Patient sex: M
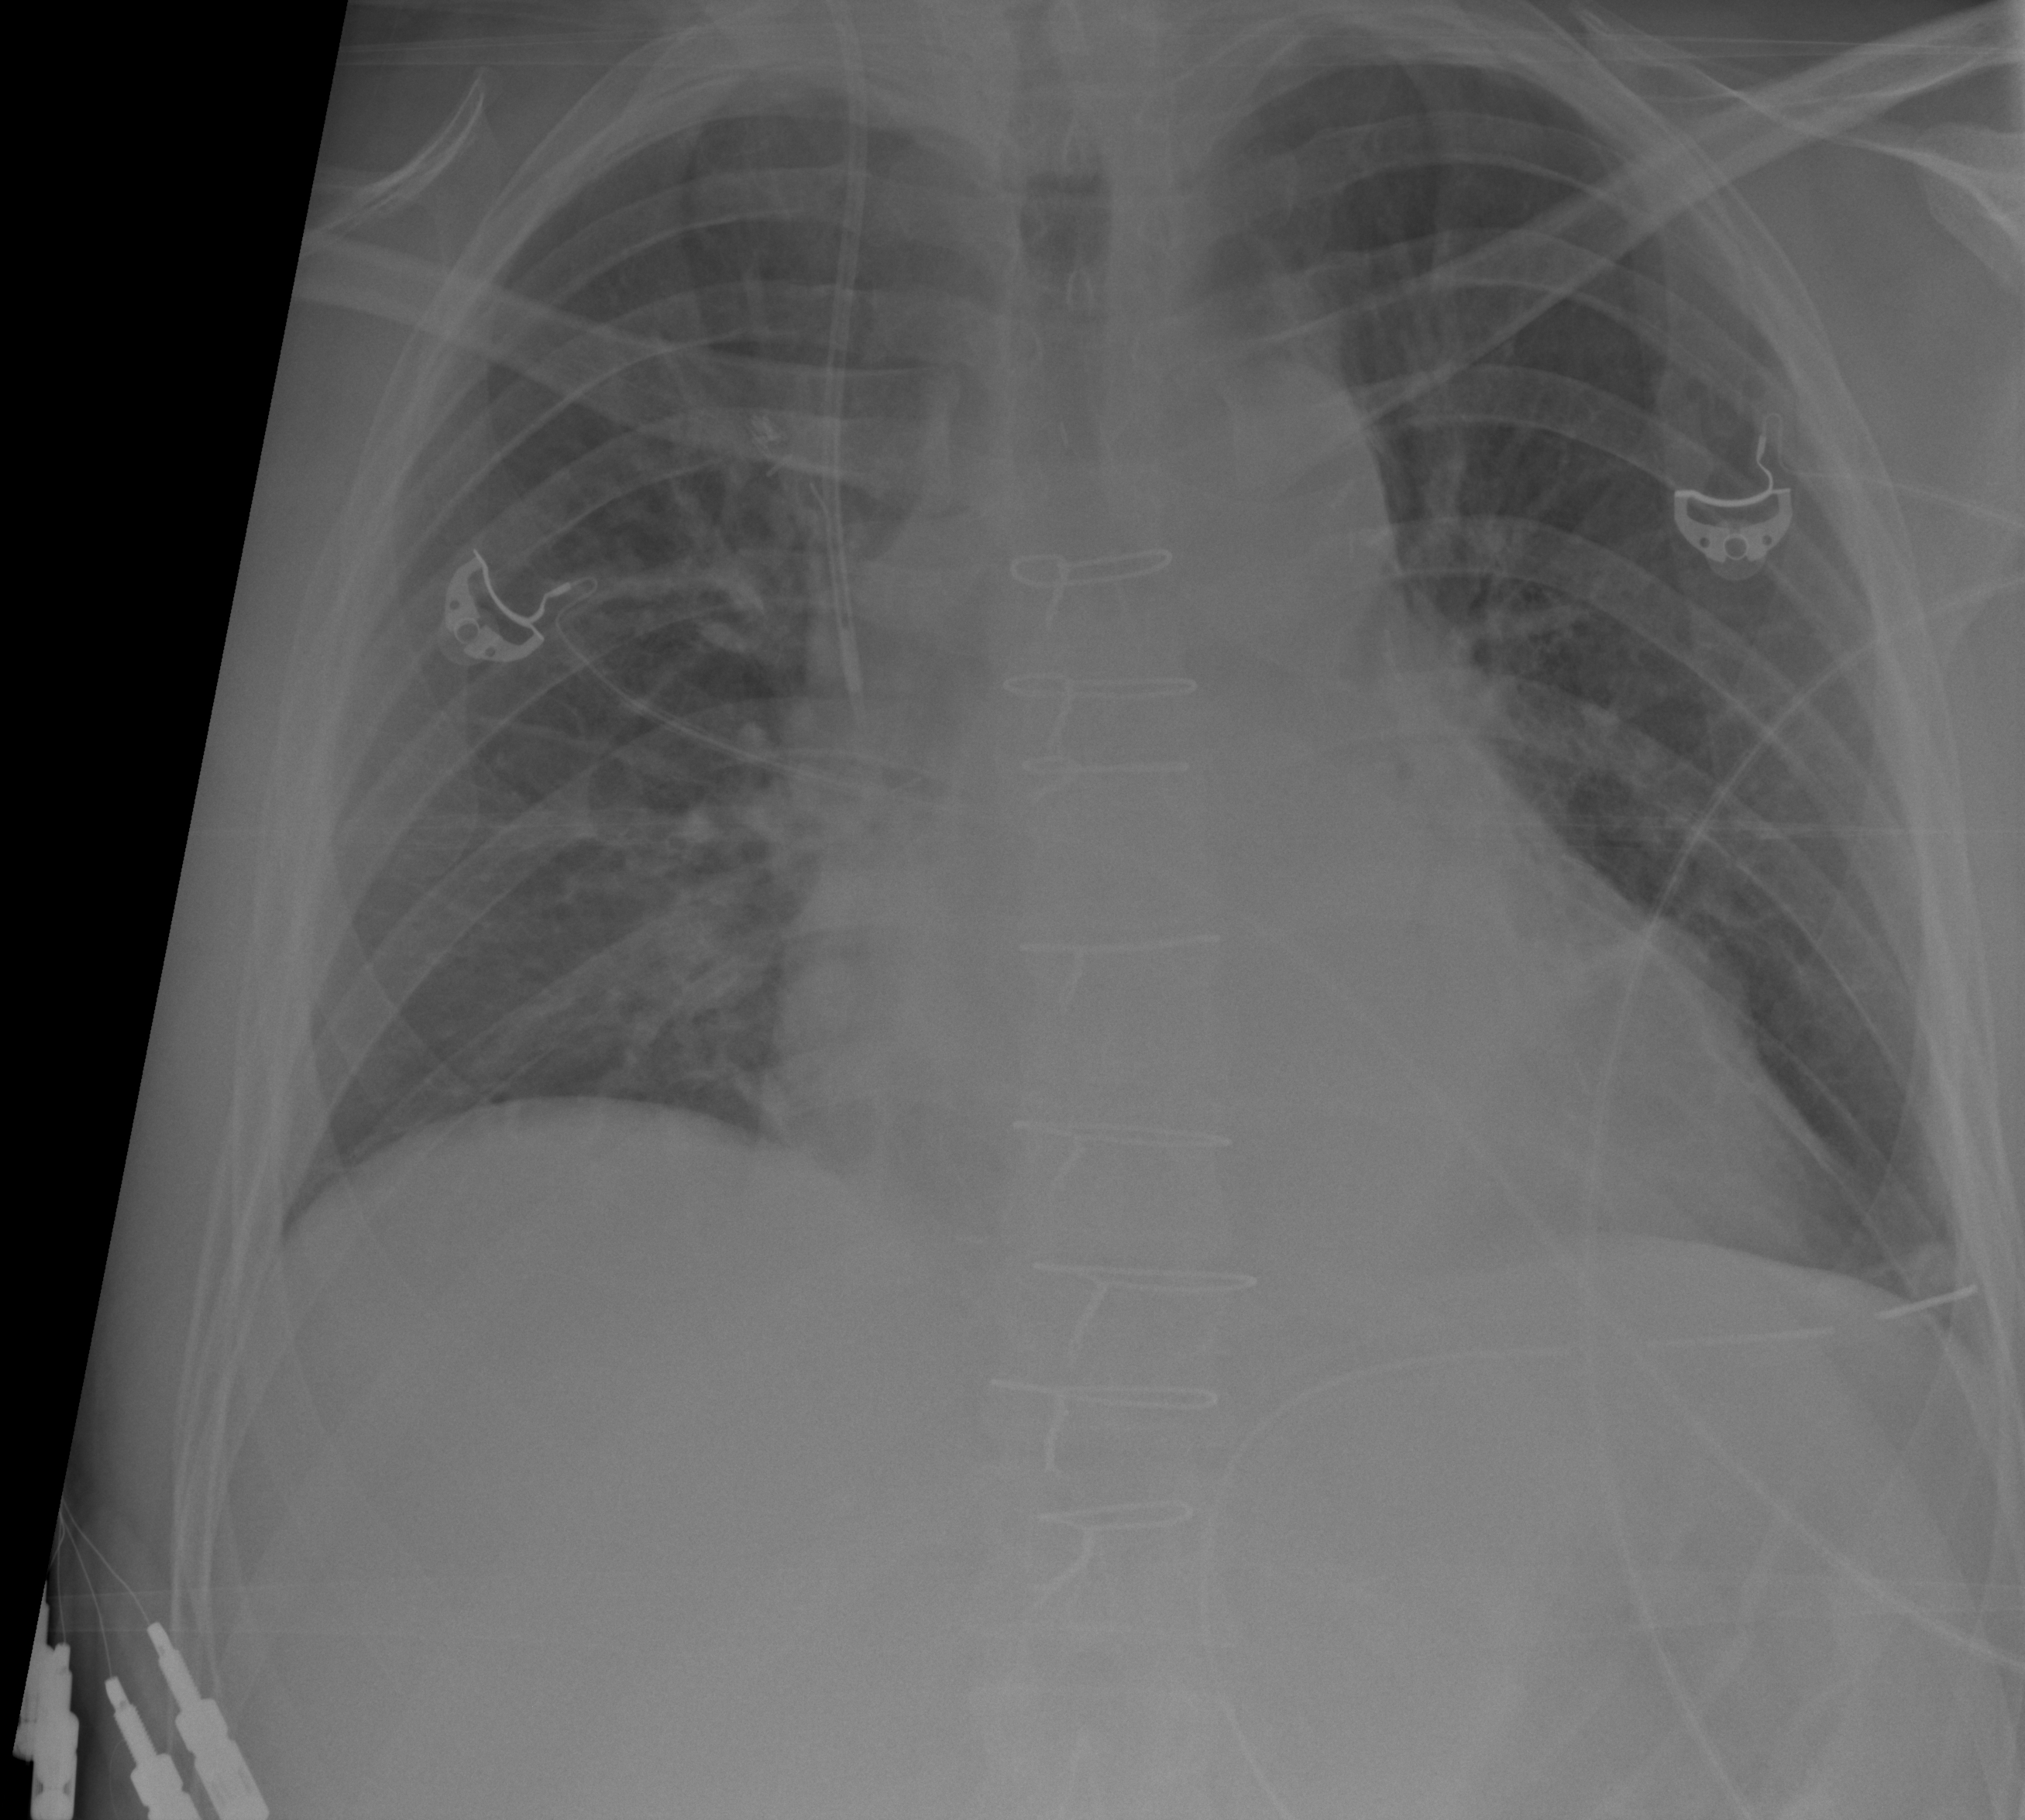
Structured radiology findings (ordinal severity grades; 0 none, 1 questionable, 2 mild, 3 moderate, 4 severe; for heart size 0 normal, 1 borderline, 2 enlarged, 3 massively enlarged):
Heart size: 2
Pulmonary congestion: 1
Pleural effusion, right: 0
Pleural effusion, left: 0
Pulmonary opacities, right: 0
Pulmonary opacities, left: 0
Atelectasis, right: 0
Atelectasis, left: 2